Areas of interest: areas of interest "Binzhou Humanities Garden"
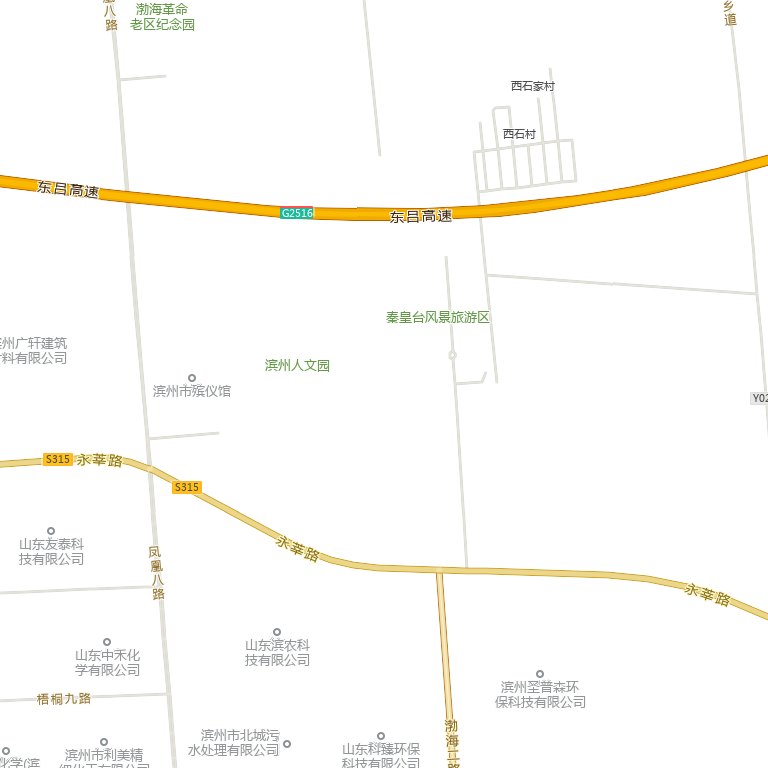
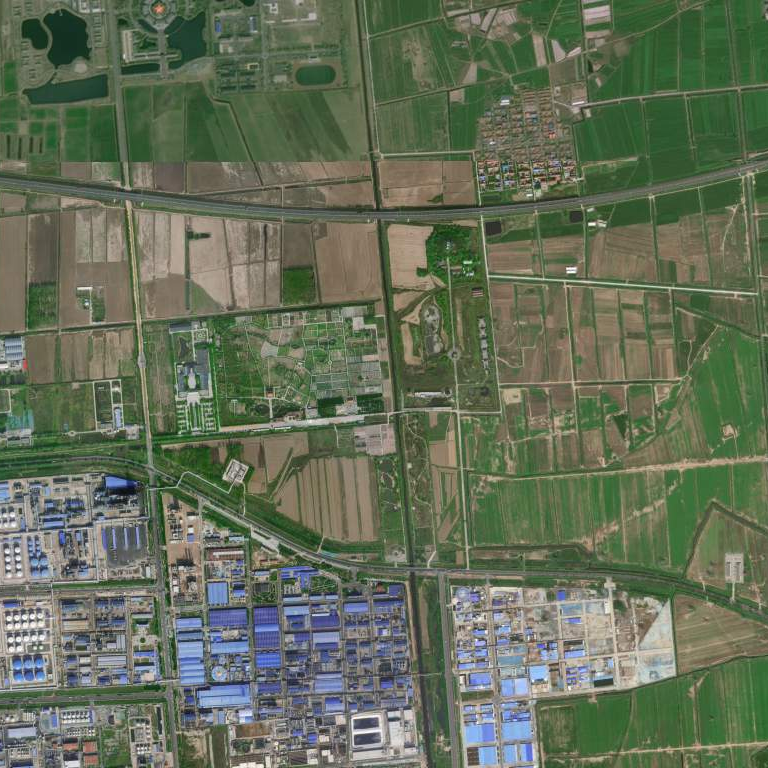